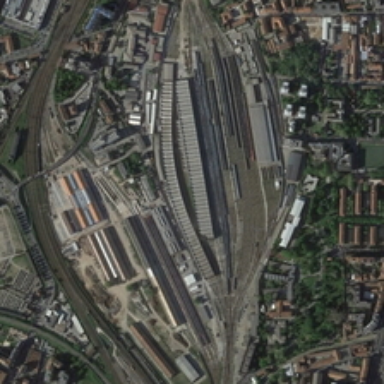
The railway station is surrounded by a residential area .